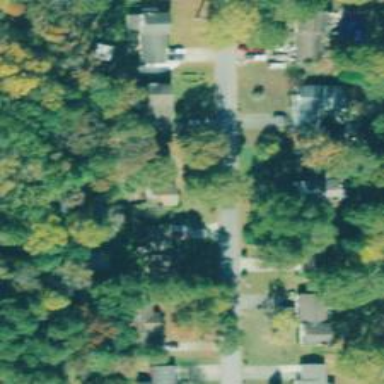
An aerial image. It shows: Neighborhood.